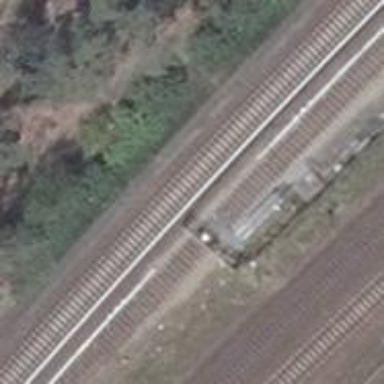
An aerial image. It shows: Disused electrified rail.